Question: Using Prism, I've got a INFRASTRUCTURE project, where I've got a view with two regions:
- -

There's no problem in 'SidebarRegion', because this is a especif view of this project. But 'ContentRegion' is different, I've got another modules like 'ModuleA', 'ModuleB', and these one contain the view which must be show in 'ContentRegion'.
I mean, the INFRASTRUCTURE PROJECT contains the generic view. And the others module contains a view which must be showed in 'ContentRegion'
I'm using Prism and UNITY. Can you orient me about how can I do this? I guess I need to register the views but I'm lost.
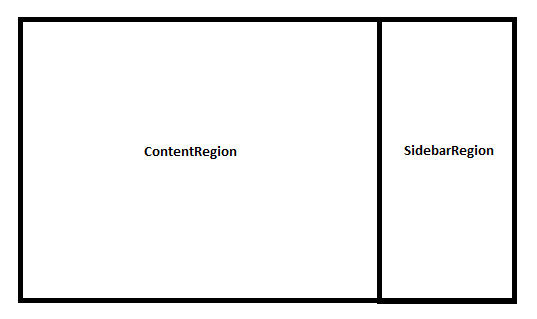
Answer: You should be able to pass the Region Manager and Unity container to the modules through the constructor. Then you can use those to register your views in the 'Initialize' method, like so:
'''
public class ModuleA : IModule
{
private readonly IUnityContainer _container;
private readonly IRegionManager _regionManager;
public ModuleA(IUnityContainer container, IRegionManager regionManager)
{
_container = container;
_regionManager = regionManager;
}
public void Initialize()
{
_regionManager.RegisterViewWithRegion("ContentRegion",
() => _container.Resolve<NameOfYourView>());
}
}
'''
And, of course, you have to make sure the modules are loaded properly, but I'm assuming that is done already.